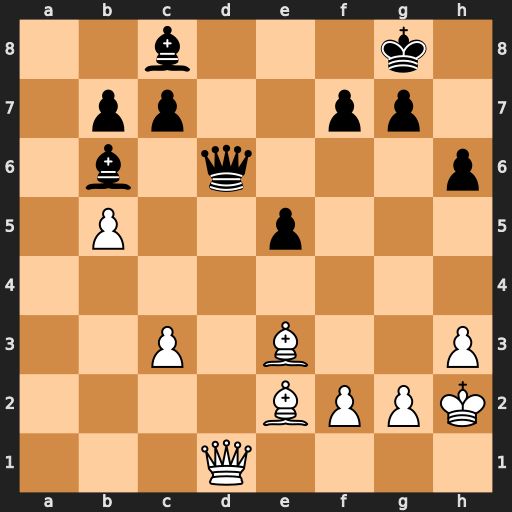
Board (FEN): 2b3k1/1pp2pp1/1b1q3p/1P2p3/8/2P1B2P/4BPPK/3Q4
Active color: w
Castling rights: -
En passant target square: -
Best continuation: Qxd6 cxd6 Bxb6